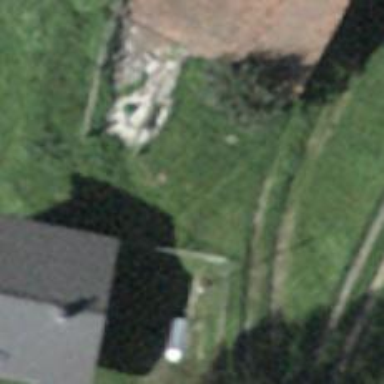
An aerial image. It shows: Isolated dwelling in the countryside.